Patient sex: M
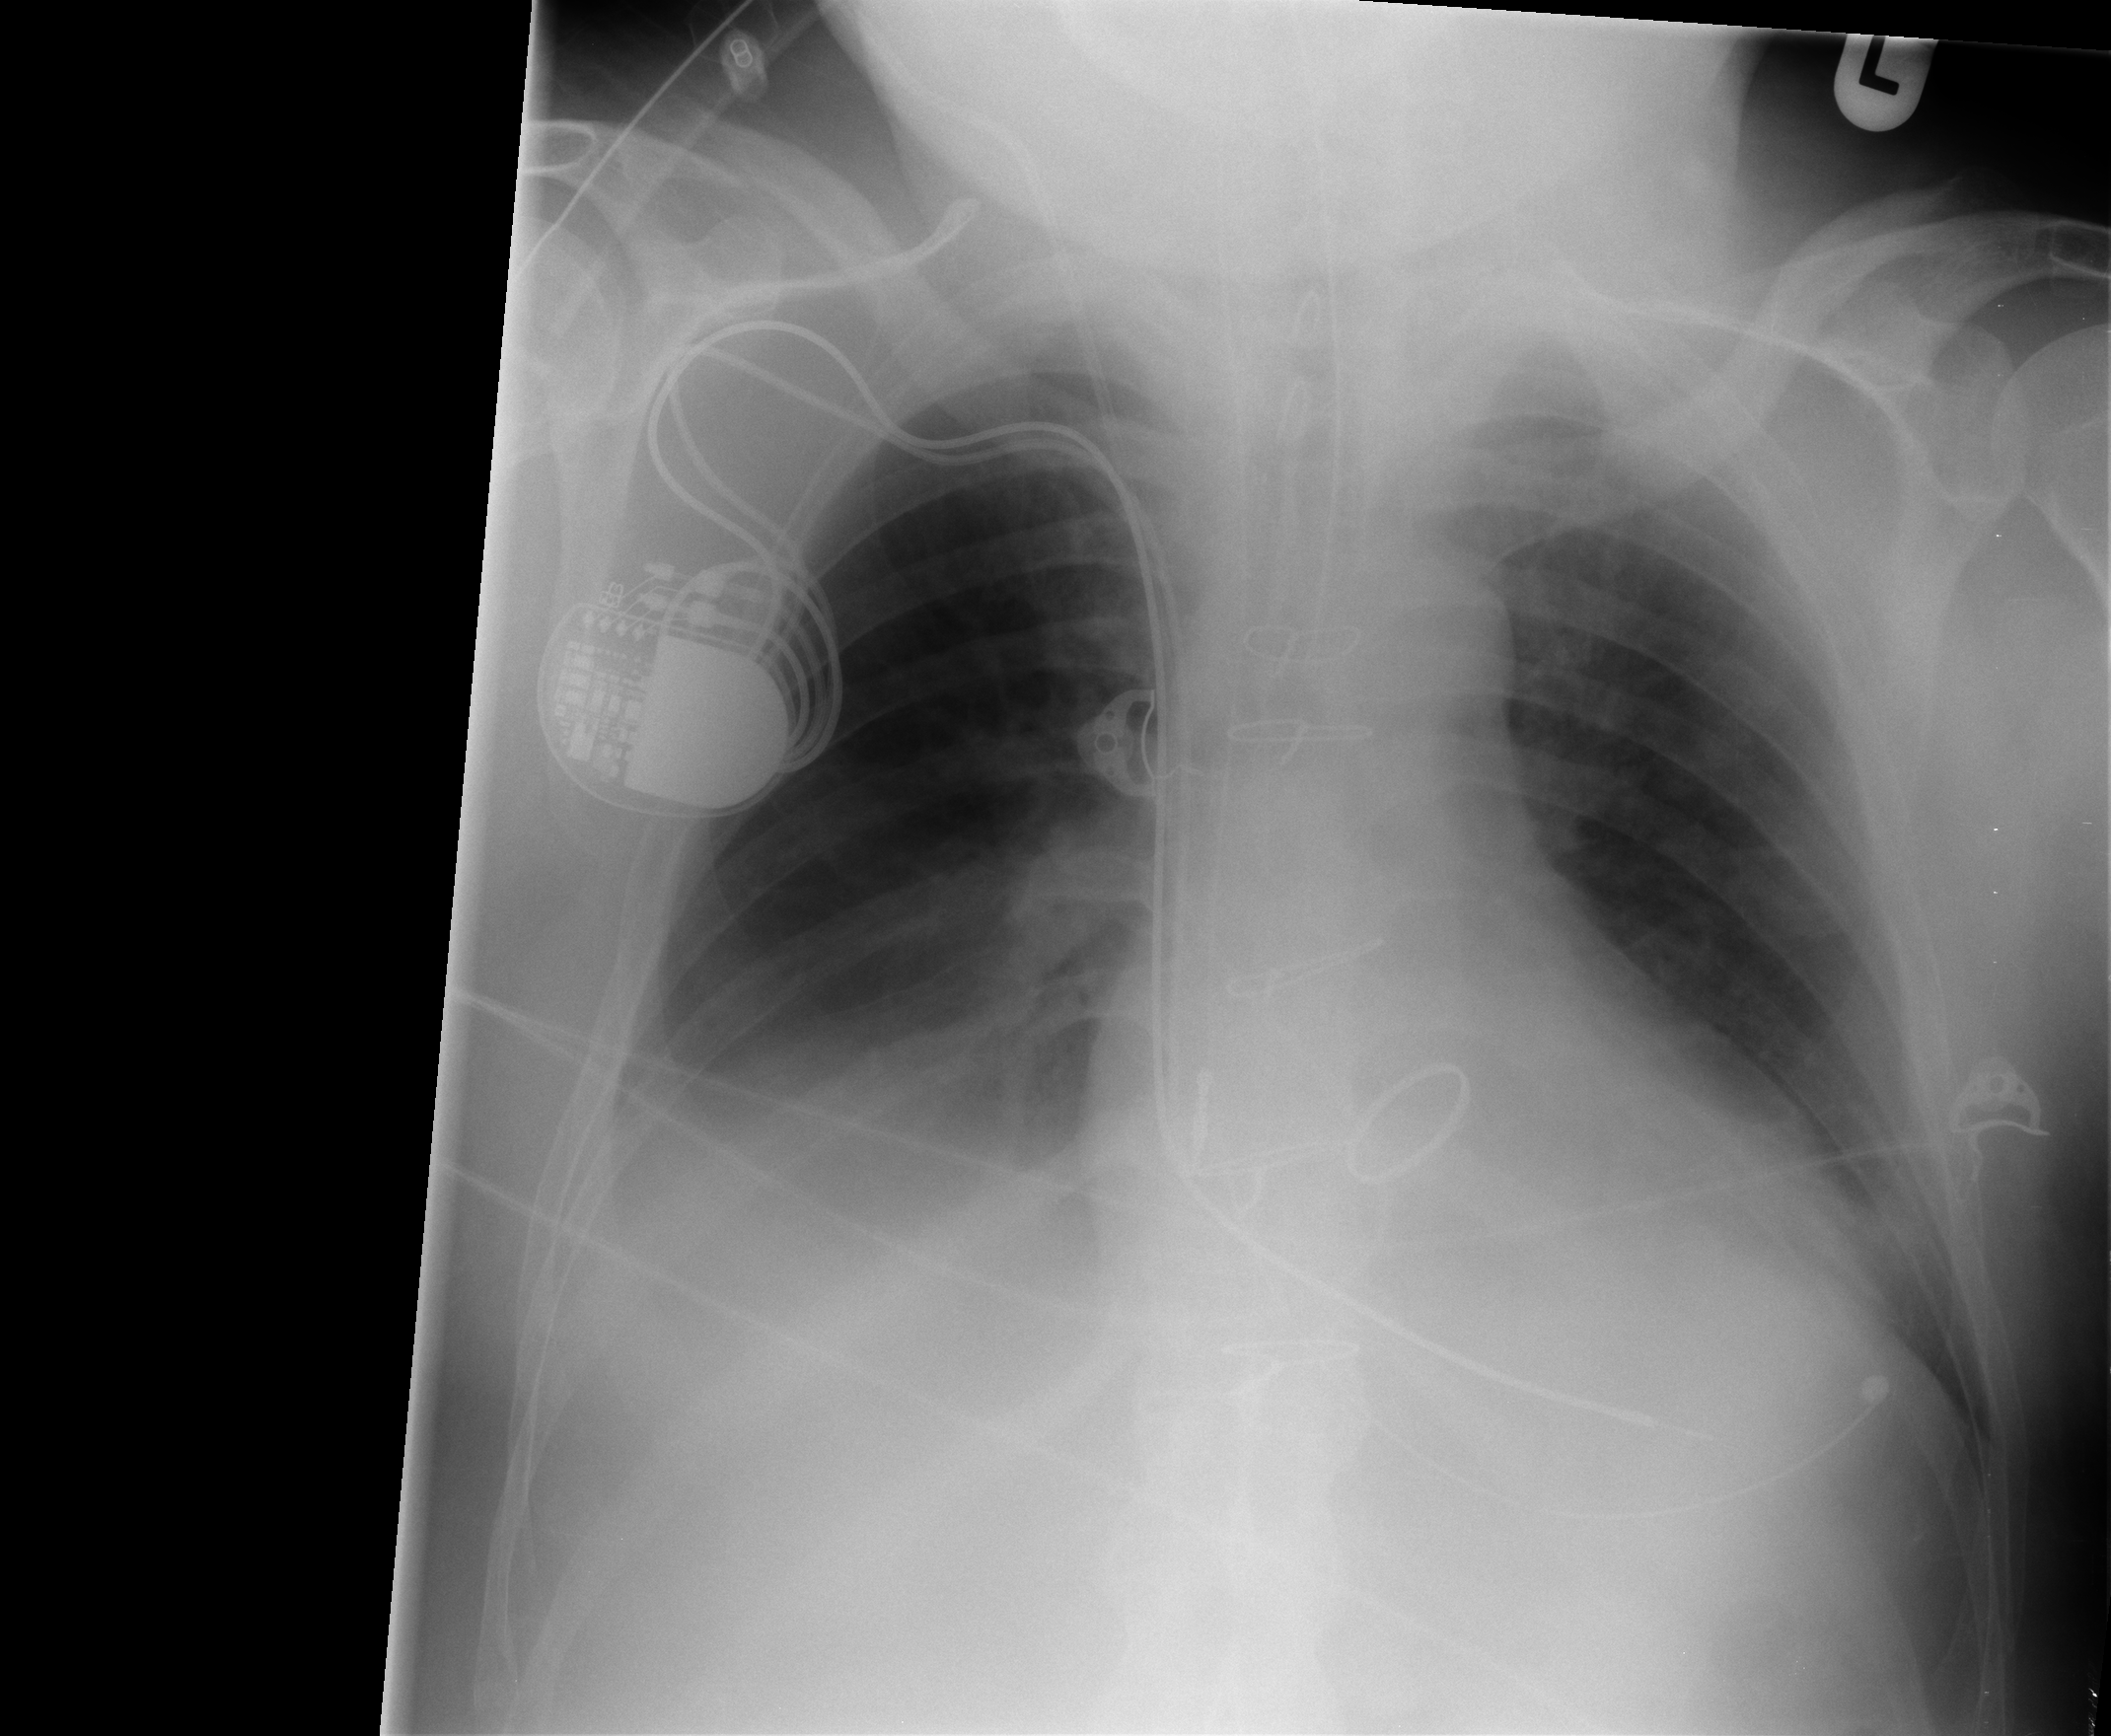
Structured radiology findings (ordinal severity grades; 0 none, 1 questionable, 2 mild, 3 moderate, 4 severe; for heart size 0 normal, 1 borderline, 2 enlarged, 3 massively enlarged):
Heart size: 0
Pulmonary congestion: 0
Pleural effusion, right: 2
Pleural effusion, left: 2
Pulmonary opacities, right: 0
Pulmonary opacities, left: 0
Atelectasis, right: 2
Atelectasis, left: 1